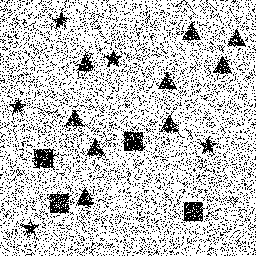
Squares: 4
Triangles: 9
Stars: 5
Total shapes: 18